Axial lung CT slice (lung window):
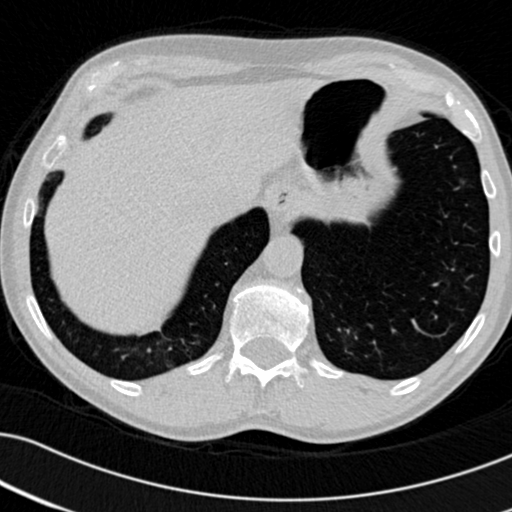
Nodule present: no